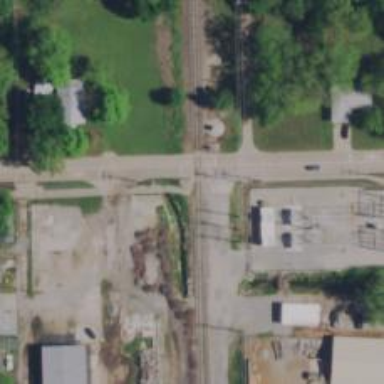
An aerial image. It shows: Railway crossing.